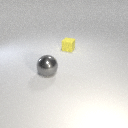
large gray metal sphere to the left of small yellow rubber cube